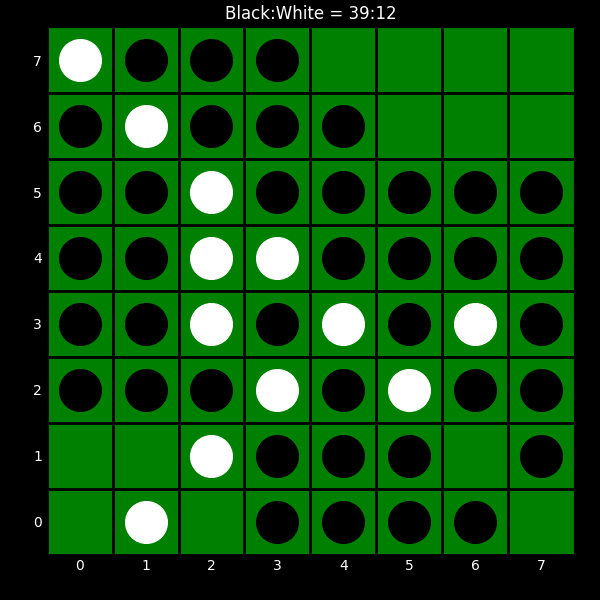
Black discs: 39
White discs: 12